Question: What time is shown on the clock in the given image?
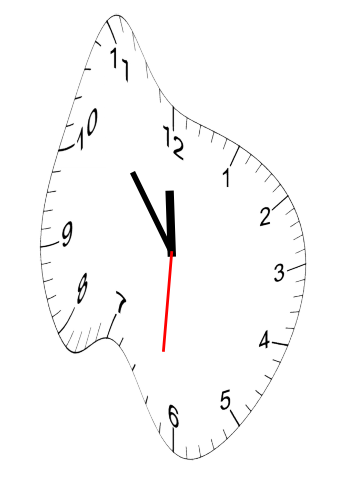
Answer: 11:53:31